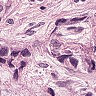
Metastatic tissue present: yes